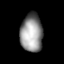
Tissue: lung
Cell type: Epithelial cells
Senescence score: 0.2372
Nuclear area (px): 827
Mean DAPI intensity: 146.688